Question: My goal is to be able to display something like this:

I want to a piece of code inside a code block that already has . I want to do this on a markdown file I have on Github that is hosted on Github Pages (can use kramdown markdown, html, css).
I am aware that you can have inside a code block doing something like this:
'''
'''java
int foo (void) {
int i;
}
'''
'''
I am also aware that I can text inside a code block by doing something like this:
'''
<pre><code>int foo (void) {
<span style="background-color:yellow">int i;</span>
}
</code></pre>
'''
But how do I combine these two things?
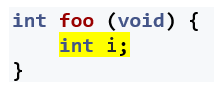
Answer: You can use Google's <URL> to color the code. It will colorize all code with the class 'prettyprint'. Then you can use a '<span>' tag to set the background color.
'''
pre {
background-color: #eee;
border-radius: 5px;
}
'''
'''
<script src="https://cdn.jsdelivr.net/gh/google/code-prettify@master/loader/run_prettify.js"></script>
<pre>
<code class="prettyprint">
int foo (void) {
<span style="background-color:yellow">int i;</span>
}
// Yay code and it has colors
</code>
</pre>
'''